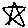
Label: star